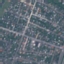
Land use / land cover class: Residential